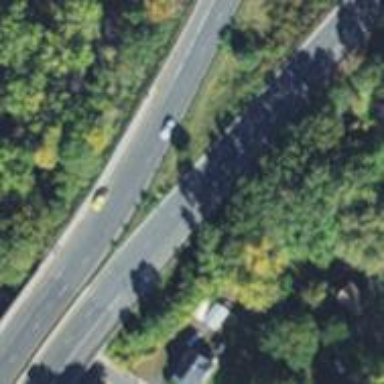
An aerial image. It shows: Asphalt trunk highway.